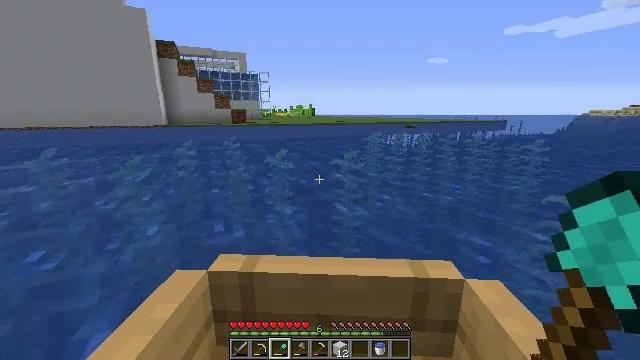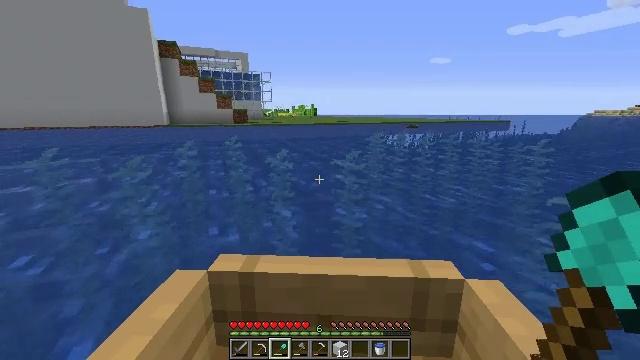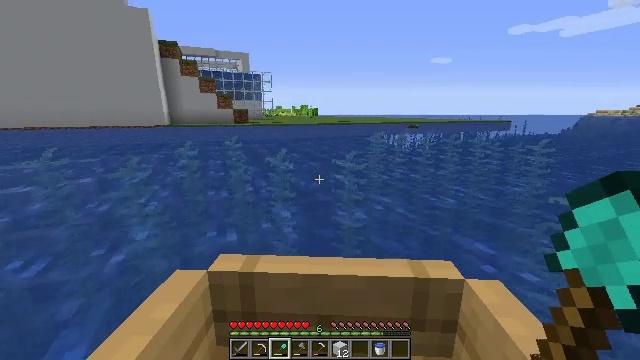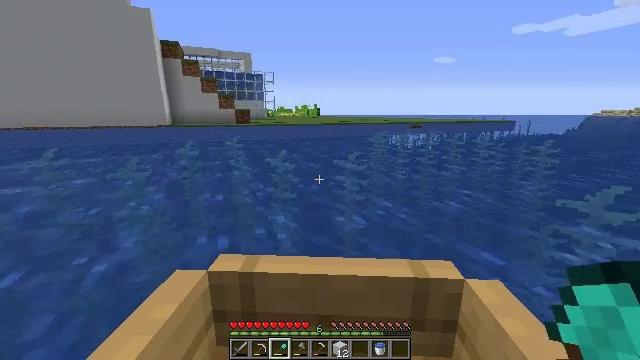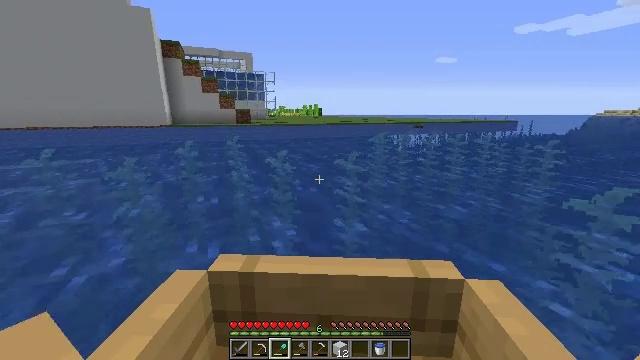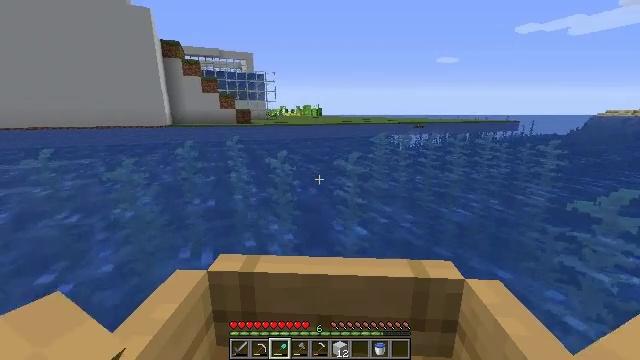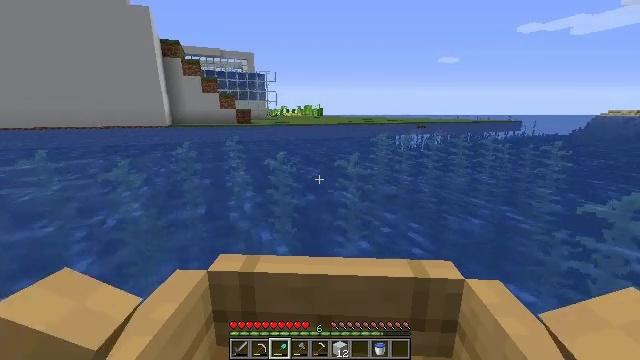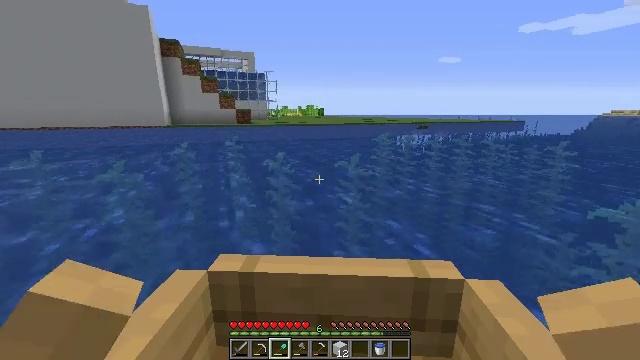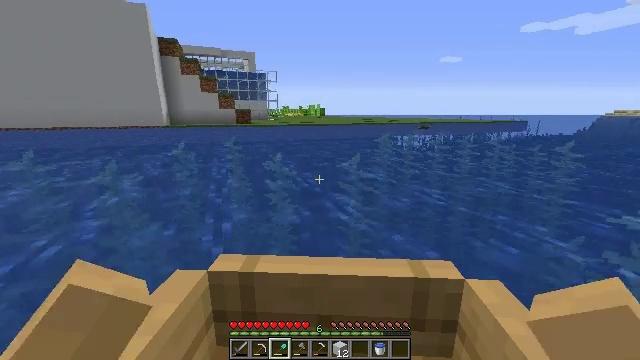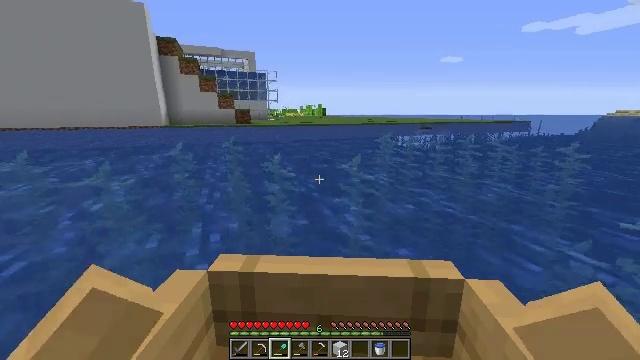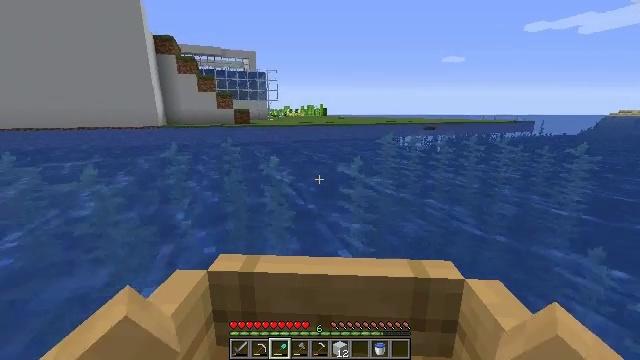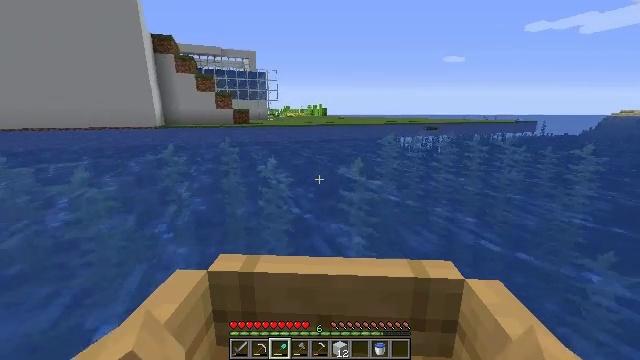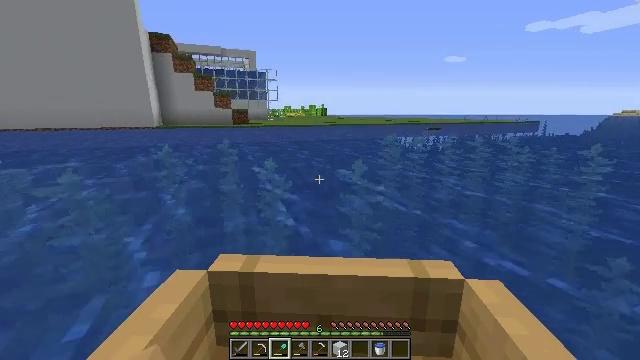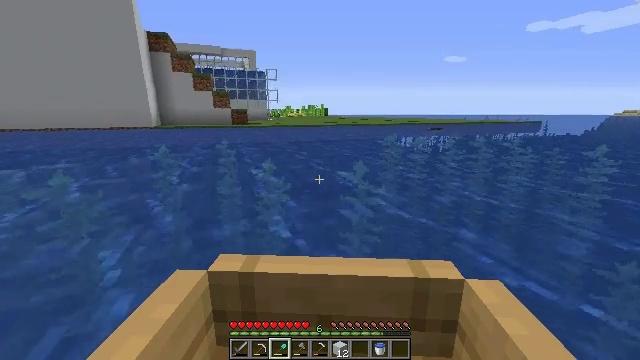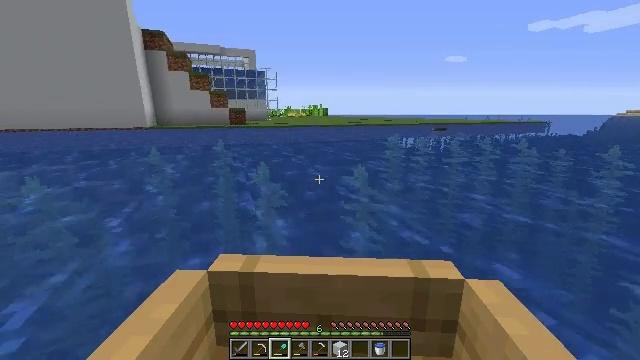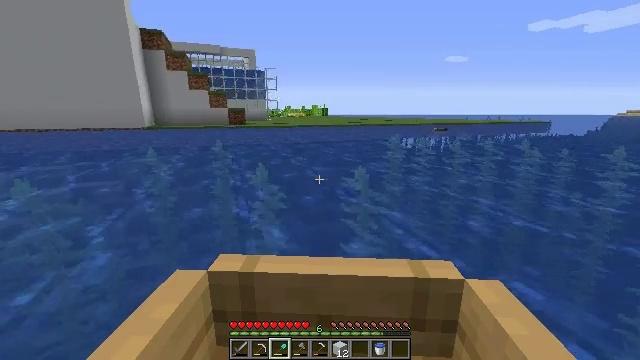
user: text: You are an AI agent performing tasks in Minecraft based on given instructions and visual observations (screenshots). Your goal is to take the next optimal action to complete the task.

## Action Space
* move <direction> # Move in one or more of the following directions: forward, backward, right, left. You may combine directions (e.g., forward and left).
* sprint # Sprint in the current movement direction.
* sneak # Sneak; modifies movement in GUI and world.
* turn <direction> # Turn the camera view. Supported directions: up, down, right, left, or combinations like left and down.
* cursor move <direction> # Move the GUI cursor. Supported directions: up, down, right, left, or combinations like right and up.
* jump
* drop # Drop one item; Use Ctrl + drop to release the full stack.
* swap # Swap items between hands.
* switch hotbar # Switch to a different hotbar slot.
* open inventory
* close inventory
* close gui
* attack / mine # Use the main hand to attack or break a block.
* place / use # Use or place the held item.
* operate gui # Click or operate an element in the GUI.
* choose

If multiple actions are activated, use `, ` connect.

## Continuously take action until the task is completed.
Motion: motion action
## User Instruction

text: drop white concrete
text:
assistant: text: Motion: no_op
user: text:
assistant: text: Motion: move forward
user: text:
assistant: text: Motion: move forward
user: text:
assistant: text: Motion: move forward
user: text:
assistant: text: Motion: move forward
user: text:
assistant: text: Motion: move forward
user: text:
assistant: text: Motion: move forward
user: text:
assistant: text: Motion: move forward
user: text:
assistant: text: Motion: move forward
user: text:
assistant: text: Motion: move forward
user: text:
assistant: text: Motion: move forward
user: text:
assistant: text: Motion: move forward
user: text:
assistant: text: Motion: move forward
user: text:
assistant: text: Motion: move forward
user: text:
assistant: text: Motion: move forward
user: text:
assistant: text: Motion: move forward
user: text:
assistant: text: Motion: move forward
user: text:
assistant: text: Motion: move forward
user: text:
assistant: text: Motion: move forward
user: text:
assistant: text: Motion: move forward
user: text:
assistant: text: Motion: move forward
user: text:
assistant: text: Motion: move forward
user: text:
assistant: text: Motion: move forward
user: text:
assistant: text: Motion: move forward
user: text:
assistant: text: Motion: move forward and move left
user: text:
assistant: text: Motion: move forward and move left
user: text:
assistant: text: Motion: move forward and move left
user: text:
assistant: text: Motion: move forward
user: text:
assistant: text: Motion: move forward
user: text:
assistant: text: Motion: move forward